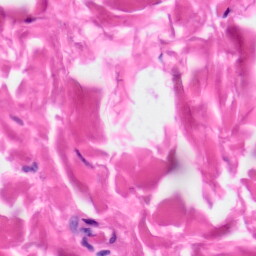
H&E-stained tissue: Skin